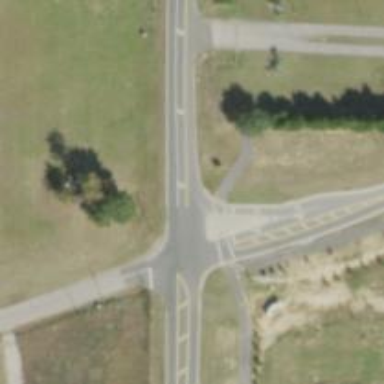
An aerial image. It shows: Marked crossing on cycleway road.